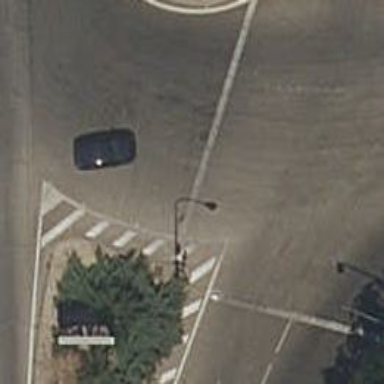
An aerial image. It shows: Road with traffic signals.